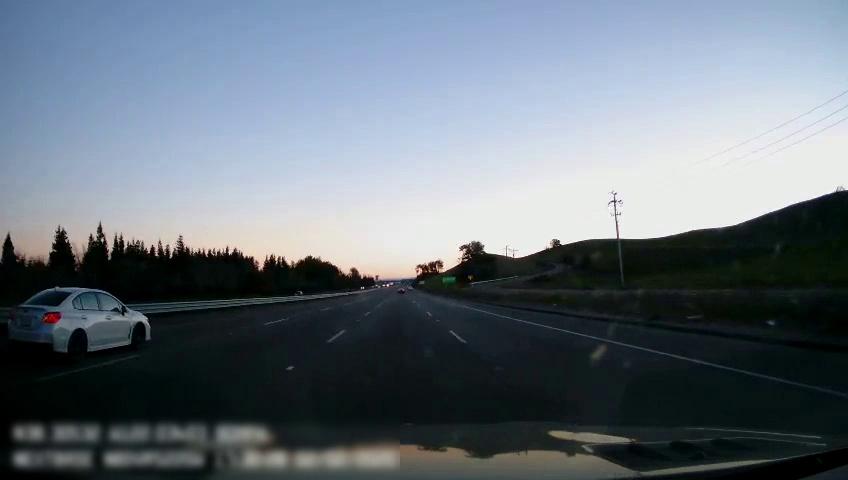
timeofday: Day
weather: Sunny
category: Drivable Space
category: Vehicles | Car
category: Lanes | Current Lane
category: Lanes | Current Lane
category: Lanes | Alternate Lane
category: Lanes | Alternate Lane
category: Traffic | Signs